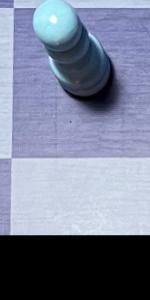
Label: Empty